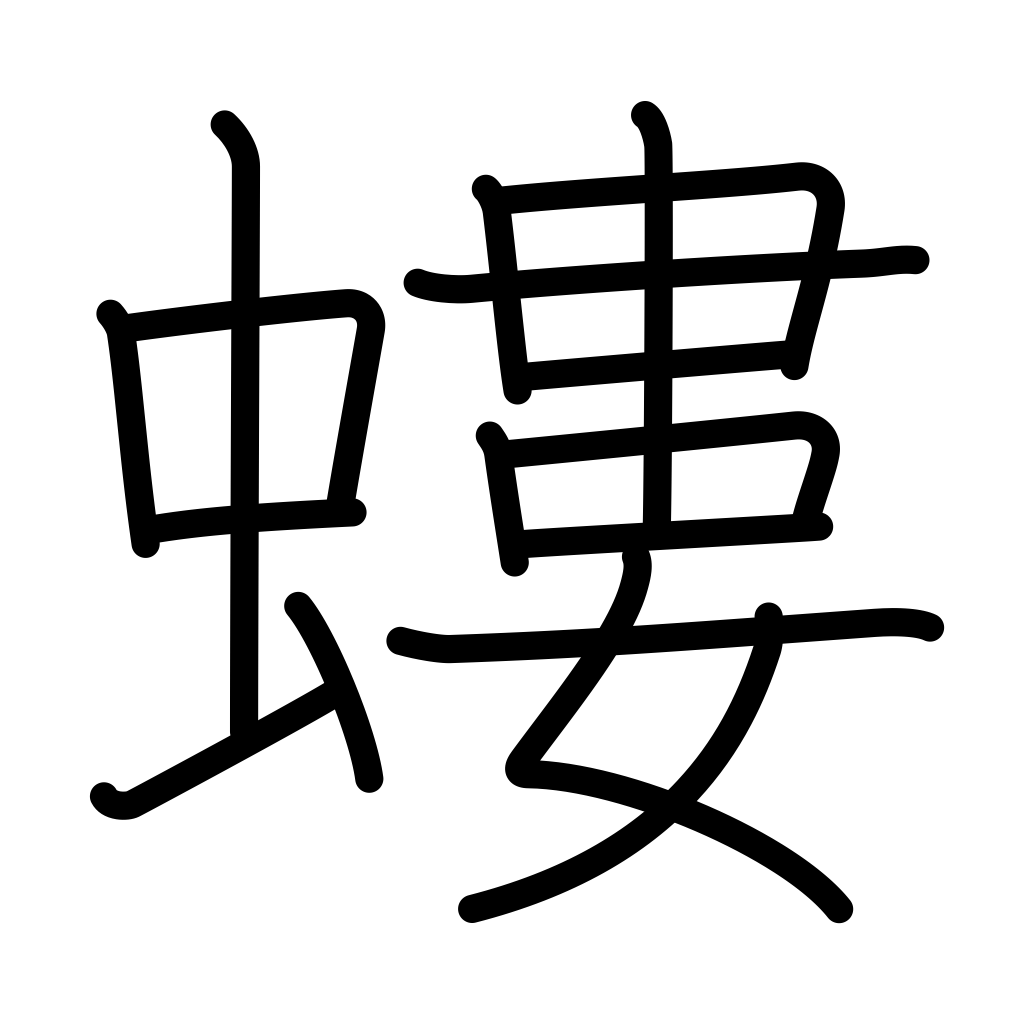
Meaning: mole cricket